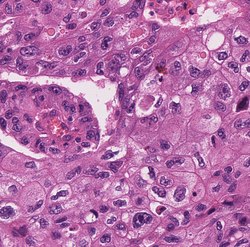
Tumor epithelial tissue: yes
Tumor-associated stroma tissue: no
Normal tissue: no